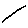
Label: line